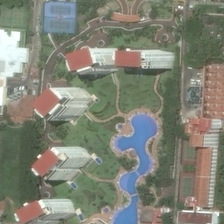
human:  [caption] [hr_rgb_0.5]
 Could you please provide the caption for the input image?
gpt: many buildings and some green trees are around a pond .

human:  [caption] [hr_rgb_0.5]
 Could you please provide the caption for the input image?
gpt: scattered edifices, irregular pond with blue water, lush plants and several tennis courts make up the resort .

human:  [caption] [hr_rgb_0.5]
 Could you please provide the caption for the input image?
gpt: many buildings and some green trees are around a pond .

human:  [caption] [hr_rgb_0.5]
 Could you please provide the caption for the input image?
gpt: scattered edifices, irregular pond with blue water, lush plants and several tennis courts make up the resort .

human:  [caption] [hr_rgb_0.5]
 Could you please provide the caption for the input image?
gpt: many buildings and some green trees are around a pond .